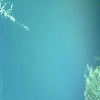
Label: water